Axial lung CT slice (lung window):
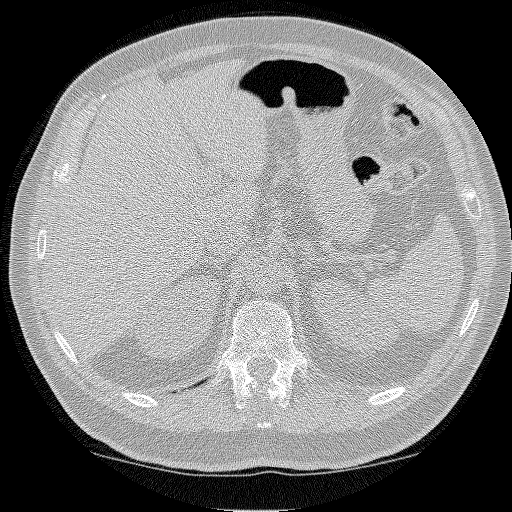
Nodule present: no